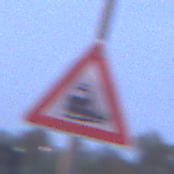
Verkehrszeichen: Bahnuebergang
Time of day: Night
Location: Outdoor (Urban)
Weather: PartlyCloudy
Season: NotSpecified
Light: Artificial